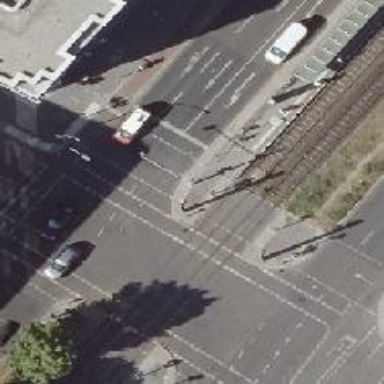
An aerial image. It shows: Tram crossing on the railway.